Field crop: maize
Growth stage: 1
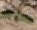
Species: atriplex